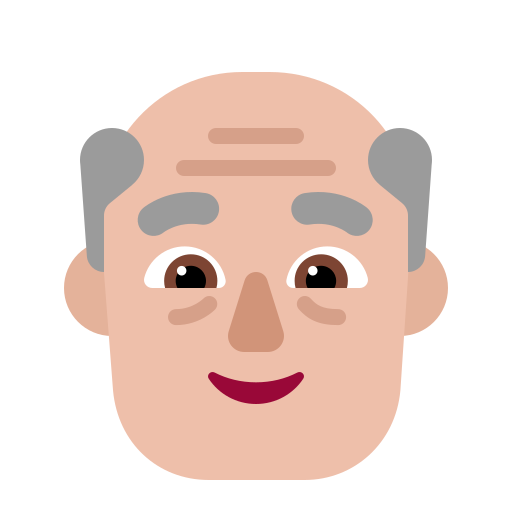
old man flat  light